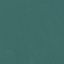
Land use / land cover: SeaLake